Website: home-depot
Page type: delivery-shipping
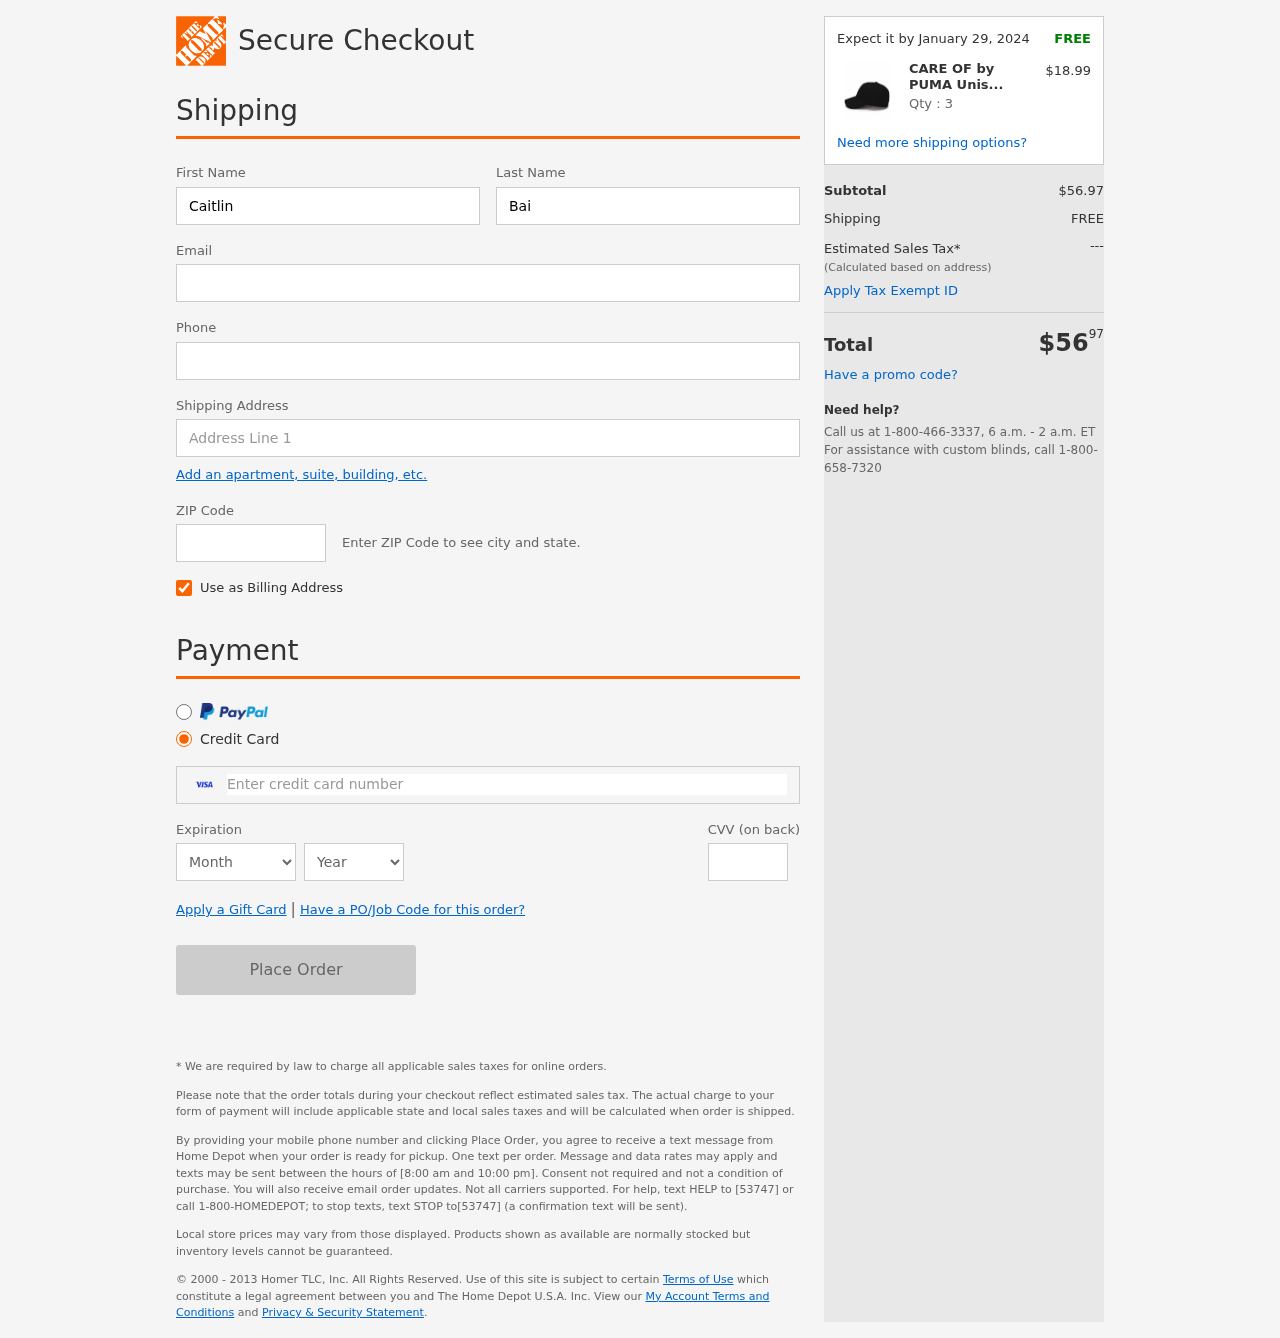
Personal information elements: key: PII_CARD_CVV
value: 211
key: PII_CARD_EXPIRY_MONTH
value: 04
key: PII_CARD_EXPIRY_YEAR
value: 30
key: PII_CARD_NUMBER
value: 4377 8418 6431 1307
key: PII_EMAIL
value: cbailey@yahoo.com
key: PII_FIRSTNAME
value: Caitlin
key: PII_LASTNAME
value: Bailey
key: PII_PHONE
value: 9993675757
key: PII_POSTCODE
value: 16055
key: PII_STREET
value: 0785 Richard Harbors Suite 172
Product elements: key: PRODUCT1_NAME
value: CARE OF by PUMA Unisex Stretch Fit Sports Cap, Black, S/M
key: PRODUCT1_PRICE
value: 18.99
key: PRODUCT1_QUANTITY
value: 3
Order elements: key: ORDER_DELIVERY_DATE
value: Expect it by January 29, 2024
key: ORDER_SUBTOTAL
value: $56.97
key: ORDER_SHIPPING_COST
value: FREE
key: ORDER_TOTAL
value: $5697